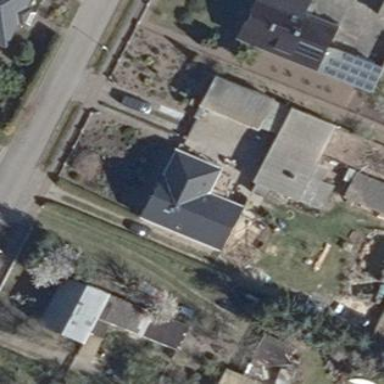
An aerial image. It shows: Part of building.